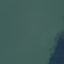
Land use / land cover: SeaLake